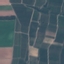
Land use / land cover class: PermanentCrop